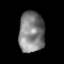
Tissue: lung
Cell type: Others
Senescence score: 0.2214
Nuclear area (px): 1029
Mean DAPI intensity: 127.515